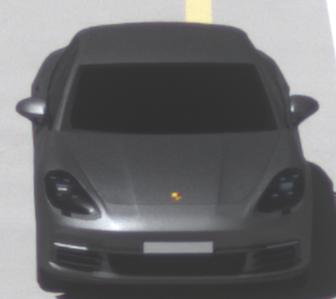
Make: Porsche
Model: Panamera
Detailed model: Panamera (971)
Model produced from: 2016/11
Model produced until: 2018/08
Doors: 5
Color: gray
Road condition: dry road
Daytime: midday
Contrast: high contrast